Question: I have a nested for-each and if-else cases like below. In these scenario if the if-else based on the if-else statement I have to go to the starting of the loop or somewhere else in the loop.
Is is the only way to work with this kind of scenarios? or it can be better design?
for brevity I have included only two for-each but in my case I have 4 for-each and around 13 if-else statement.

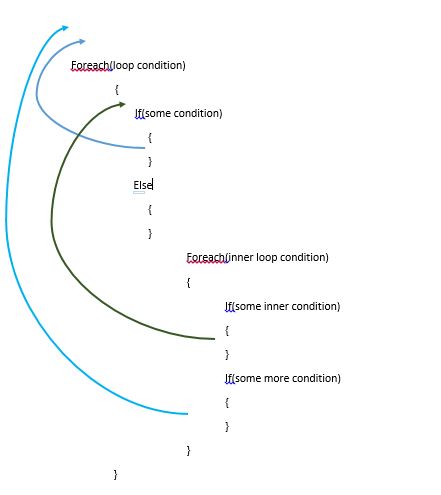
Answer: If your method is that long, it is a bad smell. Break it into smaller methods or smaller classes. That will makes it also easier to jump to an other position.
Maybe <URL> will help you to set the next status.